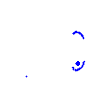
Particle: pion